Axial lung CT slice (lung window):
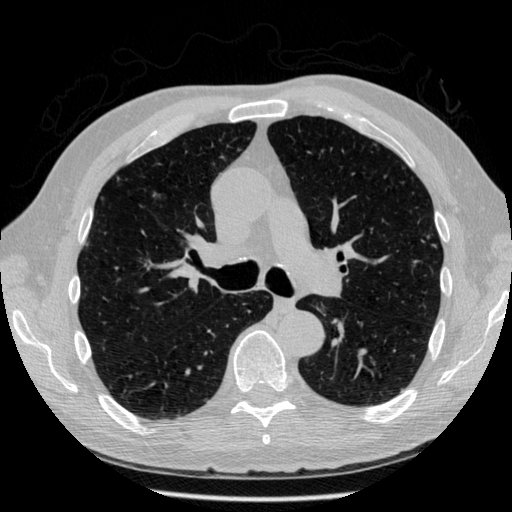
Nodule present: no